Question: I've been reading up on this quite a lot over the last couple of days and there seems to be a lot of information out there on how to create a Web Setup Project and modify it with custom actions etc. I've got so far with this using the following links:
<URL>
<URL>
<URL>
<URL>
However, there doesn't seem to be much on how to specifically modify the User Interface so that the user can create a site rather than select from the drop down list provided in the 'Installation Address' action (under 'Start'). In addition to that I've come across code in how to create a new application pool, but not how to stop the UI from giving the user the option of selecting 1 from the list first.
At the moment my installer looks likes this:

As you can see the user currently has 3 fields; Site, Virtual Directory and Application Pool. Site and Application Pool are lists with existing options in them. In the case of the Site drop down list I actually want this to be a text box which allows the user to type in the name of the website they wish to create. For Application Pool I want this to disappear completely as my Custom Action will automatically create an app pool and assign the virtual directory to it (hopefully).
I already have the code (not tested yet) for creating the app pool, virtual directory and assigning it to the app pool but I can't see how to edit the UI for my needs. Do I need to delete the 'Installation Address' step and create my own custom one?
Code below for app pool creation, virtual directory creation and virtual directory assignment to app pool:
'''
//Properties for user input
private string targetSite { get { return this.Context.Parameters["targetsite"]; }}
private string targetVirtualDir { get { return this.Context.Parameters["targetvdir"]; } }
private string targetDirectory { get { return this.Context.Parameters["targetdir"]; } }
private const string ApplicationPool = "TestWebAppAP";
private const string BasePath = "IIS://Localhost/W3SVC/1/Root";
private const string AppPoolsAddress = "IIS://Localhost/W3SVC/AppPools";
//Install
public override void Install(System.Collections.IDictionary stateSaver)
{
base.Install(stateSaver);
if (targetSite == null) throw new InstallException("IIS site name not specified");
else
{
CreateApplicationPool();
CreateVirtualDir();
AssignVDirtoAppPool();
}
}
//Create Application Pool
private void CreateApplicationPool()
{
try
{
DirectoryEntry NewPool;
DirectoryEntry AppPools = new DirectoryEntry(AppPoolsAddress);
NewPool = AppPools.Children.Add(ApplicationPool, "IIsApplicationPool");
NewPool.CommitChanges();
}
catch (Exception ex)
{
MessageBox.Show("Failed to create new application pool " " + ApplicationPool + "". Error: " + ex.Message);
throw new InstallException("Failed to create app pool", ex);
}
}
//Create Virtual Directory
private void CreateVirtualDir()
{
try
{
DirectoryEntry site = new DirectoryEntry(BasePath);
string className = site.SchemaClassName.ToString();
if (className.EndsWith("Server") || className.EndsWith("VirtualDir"))
{
DirectoryEntries vdirs = site.Children;
DirectoryEntry newVDir = vdirs.Add(targetVirtualDir, (className.Replace("Service", "VirtualDir")));
newVDir.Properties["Path"][0] = targetDirectory;
newVDir.Properties["AccessScript"][0] = true;
newVDir.Properties["AppFriendlyName"][0] = targetVirtualDir;
newVDir.Properties["AppIsolated"][0] = "1";
newVDir.Properties["AppRoot"][0] = "/LM" + BasePath.Substring(BasePath.IndexOf("/", ("IIS://".Length)));
newVDir.CommitChanges();
}
else
{
MessageBox.Show("Failed to create virtual directory. It can only be created in a site or virtual directory node.");
}
}
catch (Exception ex)
{
MessageBox.Show("Failed to create virtual directory "" + targetVirtualDir + "". Error: " + ex.Message);
throw new InstallException("Failed to create virtual directory", ex);
}
}
//Assign virtual directory to app pool
private void AssignVDirtoAppPool()
{
try
{
DirectoryEntry vDir = new DirectoryEntry(BasePath);
string className = vDir.SchemaClassName.ToString();
if(className.EndsWith("VirtualDir"))
{
object[] param = { 0, ApplicationPool, true };
vDir.Invoke("AppCreate3", param);
vDir.Properties["AppIsolated"][0] = "2";
}
else
{
MessageBox.Show("Failed to assign to application pool. Only virtual directories can be assigned to application pools.");
}
}
catch (Exception ex)
{
MessageBox.Show("Failed to assign virtual directory "" + targetVirtualDir + "" to application pool "" + ApplicationPool + "". Error: " + ex.Message);
throw new InstallException("Failed to assign virtual directory to application pool", ex);
}
}
'''
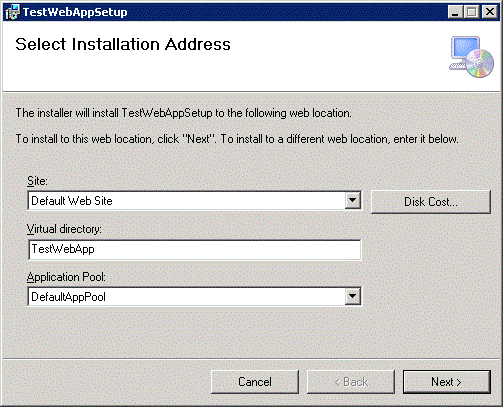
Answer: I've found that I can just delete the 'Installation Address' in the UI and make a custom one with textboxes. This seems a little restrictive but the only way I could do it.